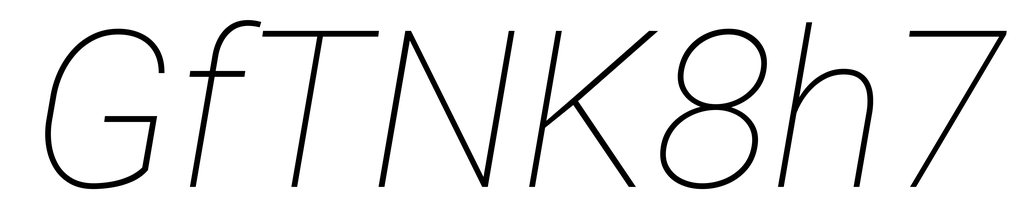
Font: Roboto-Italic_Thin_Italic